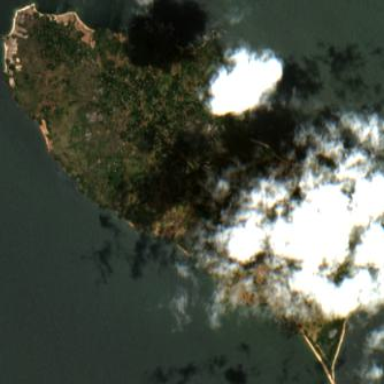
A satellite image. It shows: Island.